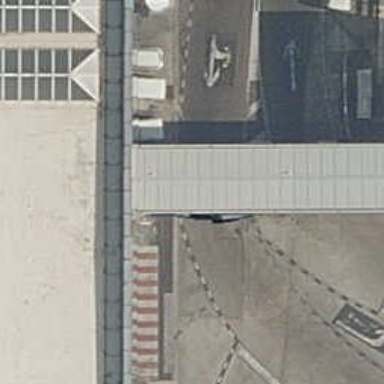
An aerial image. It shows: Airport gate.